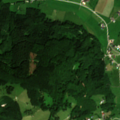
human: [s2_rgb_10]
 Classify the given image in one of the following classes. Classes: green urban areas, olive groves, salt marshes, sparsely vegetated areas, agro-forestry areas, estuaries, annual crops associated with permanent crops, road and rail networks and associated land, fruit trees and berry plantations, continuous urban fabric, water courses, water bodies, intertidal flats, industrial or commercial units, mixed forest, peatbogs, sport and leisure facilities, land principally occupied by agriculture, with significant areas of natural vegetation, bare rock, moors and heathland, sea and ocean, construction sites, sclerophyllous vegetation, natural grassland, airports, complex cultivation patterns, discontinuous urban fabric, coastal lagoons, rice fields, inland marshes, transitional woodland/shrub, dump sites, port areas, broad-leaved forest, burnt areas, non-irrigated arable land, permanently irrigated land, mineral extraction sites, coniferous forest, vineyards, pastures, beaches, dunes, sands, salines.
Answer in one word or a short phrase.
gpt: discontinuous urban fabric, pastures, land principally occupied by agriculture, with significant areas of natural vegetation, broad-leaved forest, mixed forest